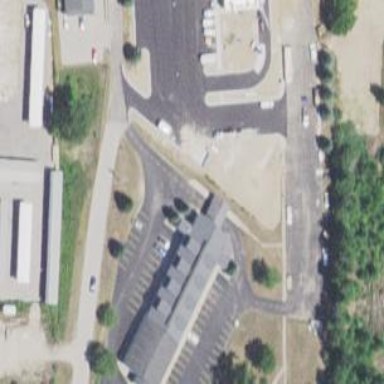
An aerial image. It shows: Building that is motel.